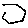
Label: hexagon